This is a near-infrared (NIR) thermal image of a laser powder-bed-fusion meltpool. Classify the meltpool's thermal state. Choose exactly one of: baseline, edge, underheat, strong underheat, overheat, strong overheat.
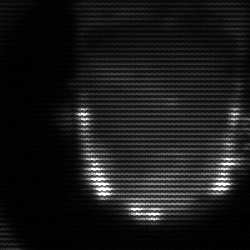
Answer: baseline